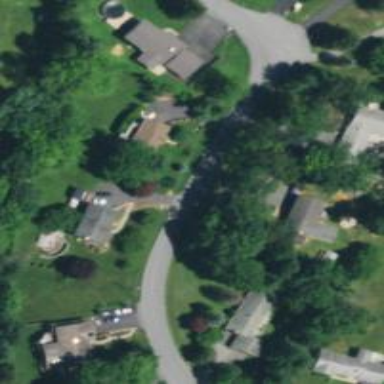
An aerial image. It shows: Driveway leading to service road.